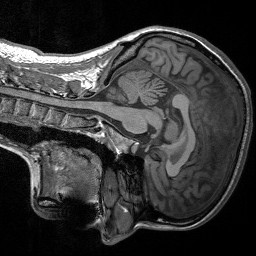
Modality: T1w
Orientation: sagittal
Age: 21
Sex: female
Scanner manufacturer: siemens
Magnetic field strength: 3 T
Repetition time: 1.9 s
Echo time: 0.00227 s